Interaction volume radius: 5 \u00c5
Interaction volume height: 15 \u00c5
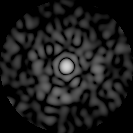
Disorder parameter: 0.851